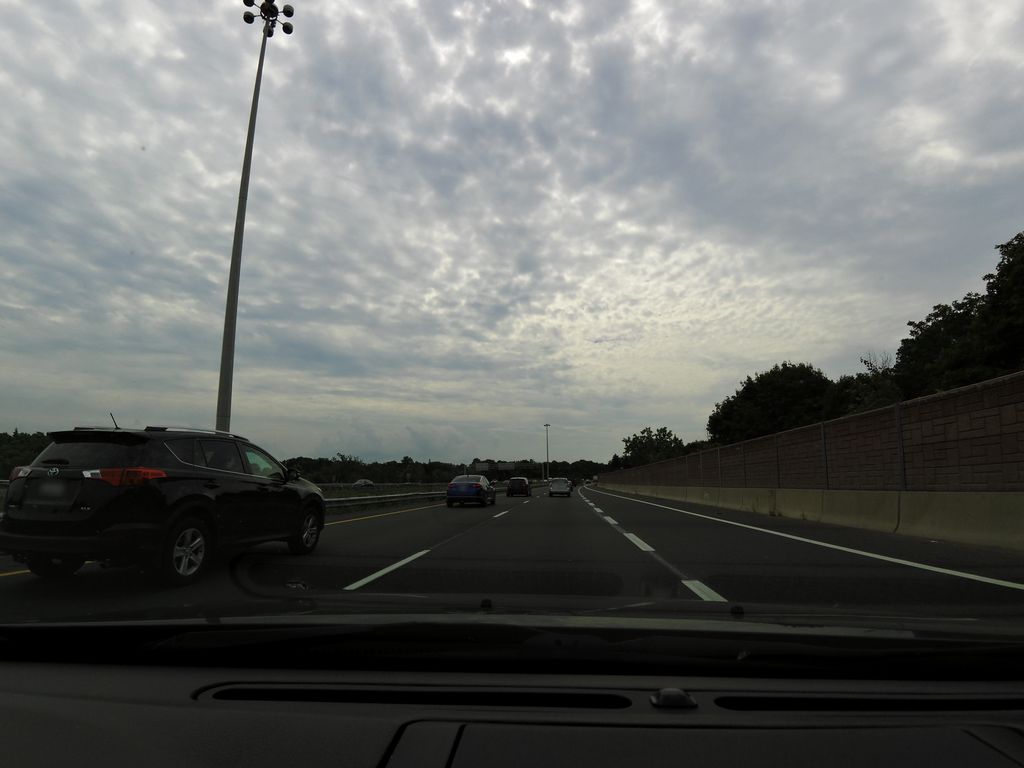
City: hamilton